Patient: sex F, age 67
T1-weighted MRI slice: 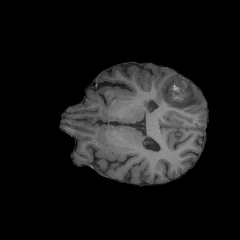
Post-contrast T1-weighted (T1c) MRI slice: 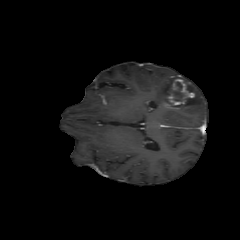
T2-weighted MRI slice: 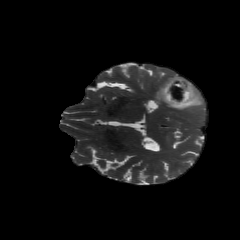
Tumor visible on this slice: yes
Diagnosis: Glioblastoma, IDH-wildtype
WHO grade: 4